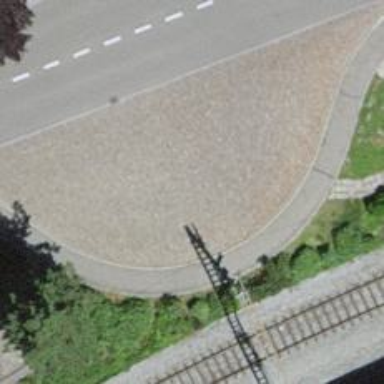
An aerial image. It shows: Service road with cobblestone surface.